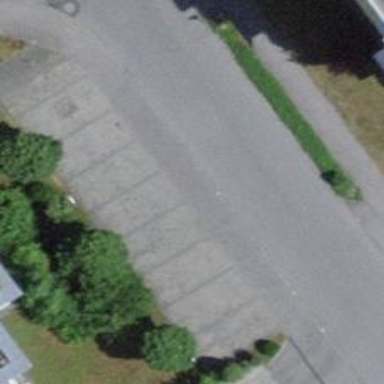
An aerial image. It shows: Parking available on the street side.